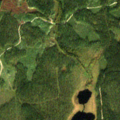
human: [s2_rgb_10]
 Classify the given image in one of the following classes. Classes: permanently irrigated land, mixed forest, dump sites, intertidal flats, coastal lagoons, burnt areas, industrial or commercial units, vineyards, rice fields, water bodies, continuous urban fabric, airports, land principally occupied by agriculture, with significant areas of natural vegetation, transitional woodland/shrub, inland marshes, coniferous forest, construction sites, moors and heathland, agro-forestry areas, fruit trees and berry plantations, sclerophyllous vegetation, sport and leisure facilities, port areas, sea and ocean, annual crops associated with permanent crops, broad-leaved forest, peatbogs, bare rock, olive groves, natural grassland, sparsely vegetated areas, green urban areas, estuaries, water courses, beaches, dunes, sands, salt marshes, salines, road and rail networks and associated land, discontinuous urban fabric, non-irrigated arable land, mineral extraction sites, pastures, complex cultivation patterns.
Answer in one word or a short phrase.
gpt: coniferous forest, transitional woodland/shrub